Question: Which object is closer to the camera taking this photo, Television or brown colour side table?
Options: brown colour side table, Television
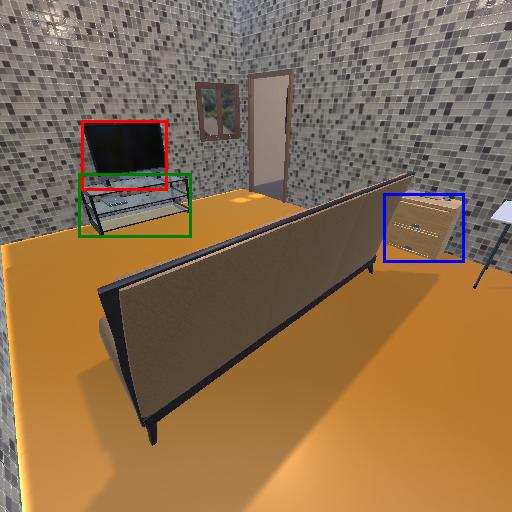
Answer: brown colour side table